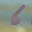
Label: 6